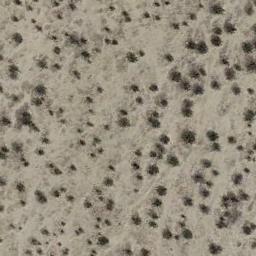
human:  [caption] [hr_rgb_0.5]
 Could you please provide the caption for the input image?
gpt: There are some dry bushes make up the chaparral on the desert .

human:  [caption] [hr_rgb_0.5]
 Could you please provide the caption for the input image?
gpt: Some disconnected small chaparrals grow in the desert and some roads go through the desert .

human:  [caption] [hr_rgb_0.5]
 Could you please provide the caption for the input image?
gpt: There are dozens of trees in this desert .

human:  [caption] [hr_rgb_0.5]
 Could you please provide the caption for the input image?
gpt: Chaparral is evenly distributed on the sand .

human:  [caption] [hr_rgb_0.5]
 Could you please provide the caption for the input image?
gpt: The chaparral is not evenly distributed .